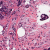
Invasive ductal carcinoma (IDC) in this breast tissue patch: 1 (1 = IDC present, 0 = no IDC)